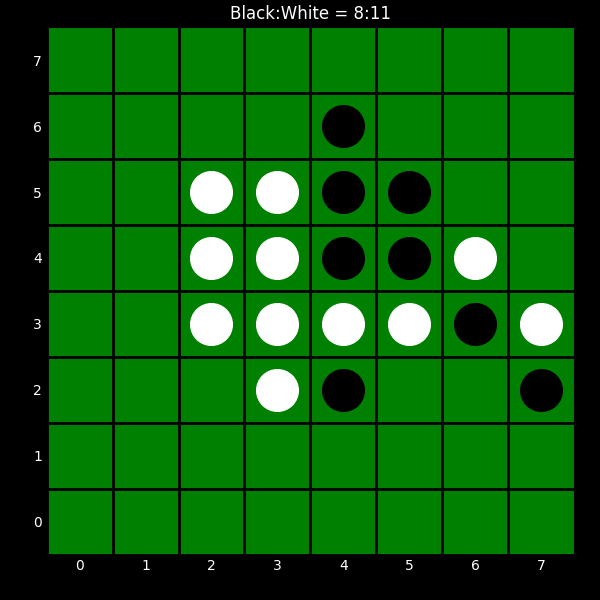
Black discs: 8
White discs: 11